Field crop: maize
Growth stage: 2
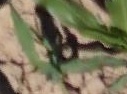
Species: maize